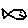
Label: fish